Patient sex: M
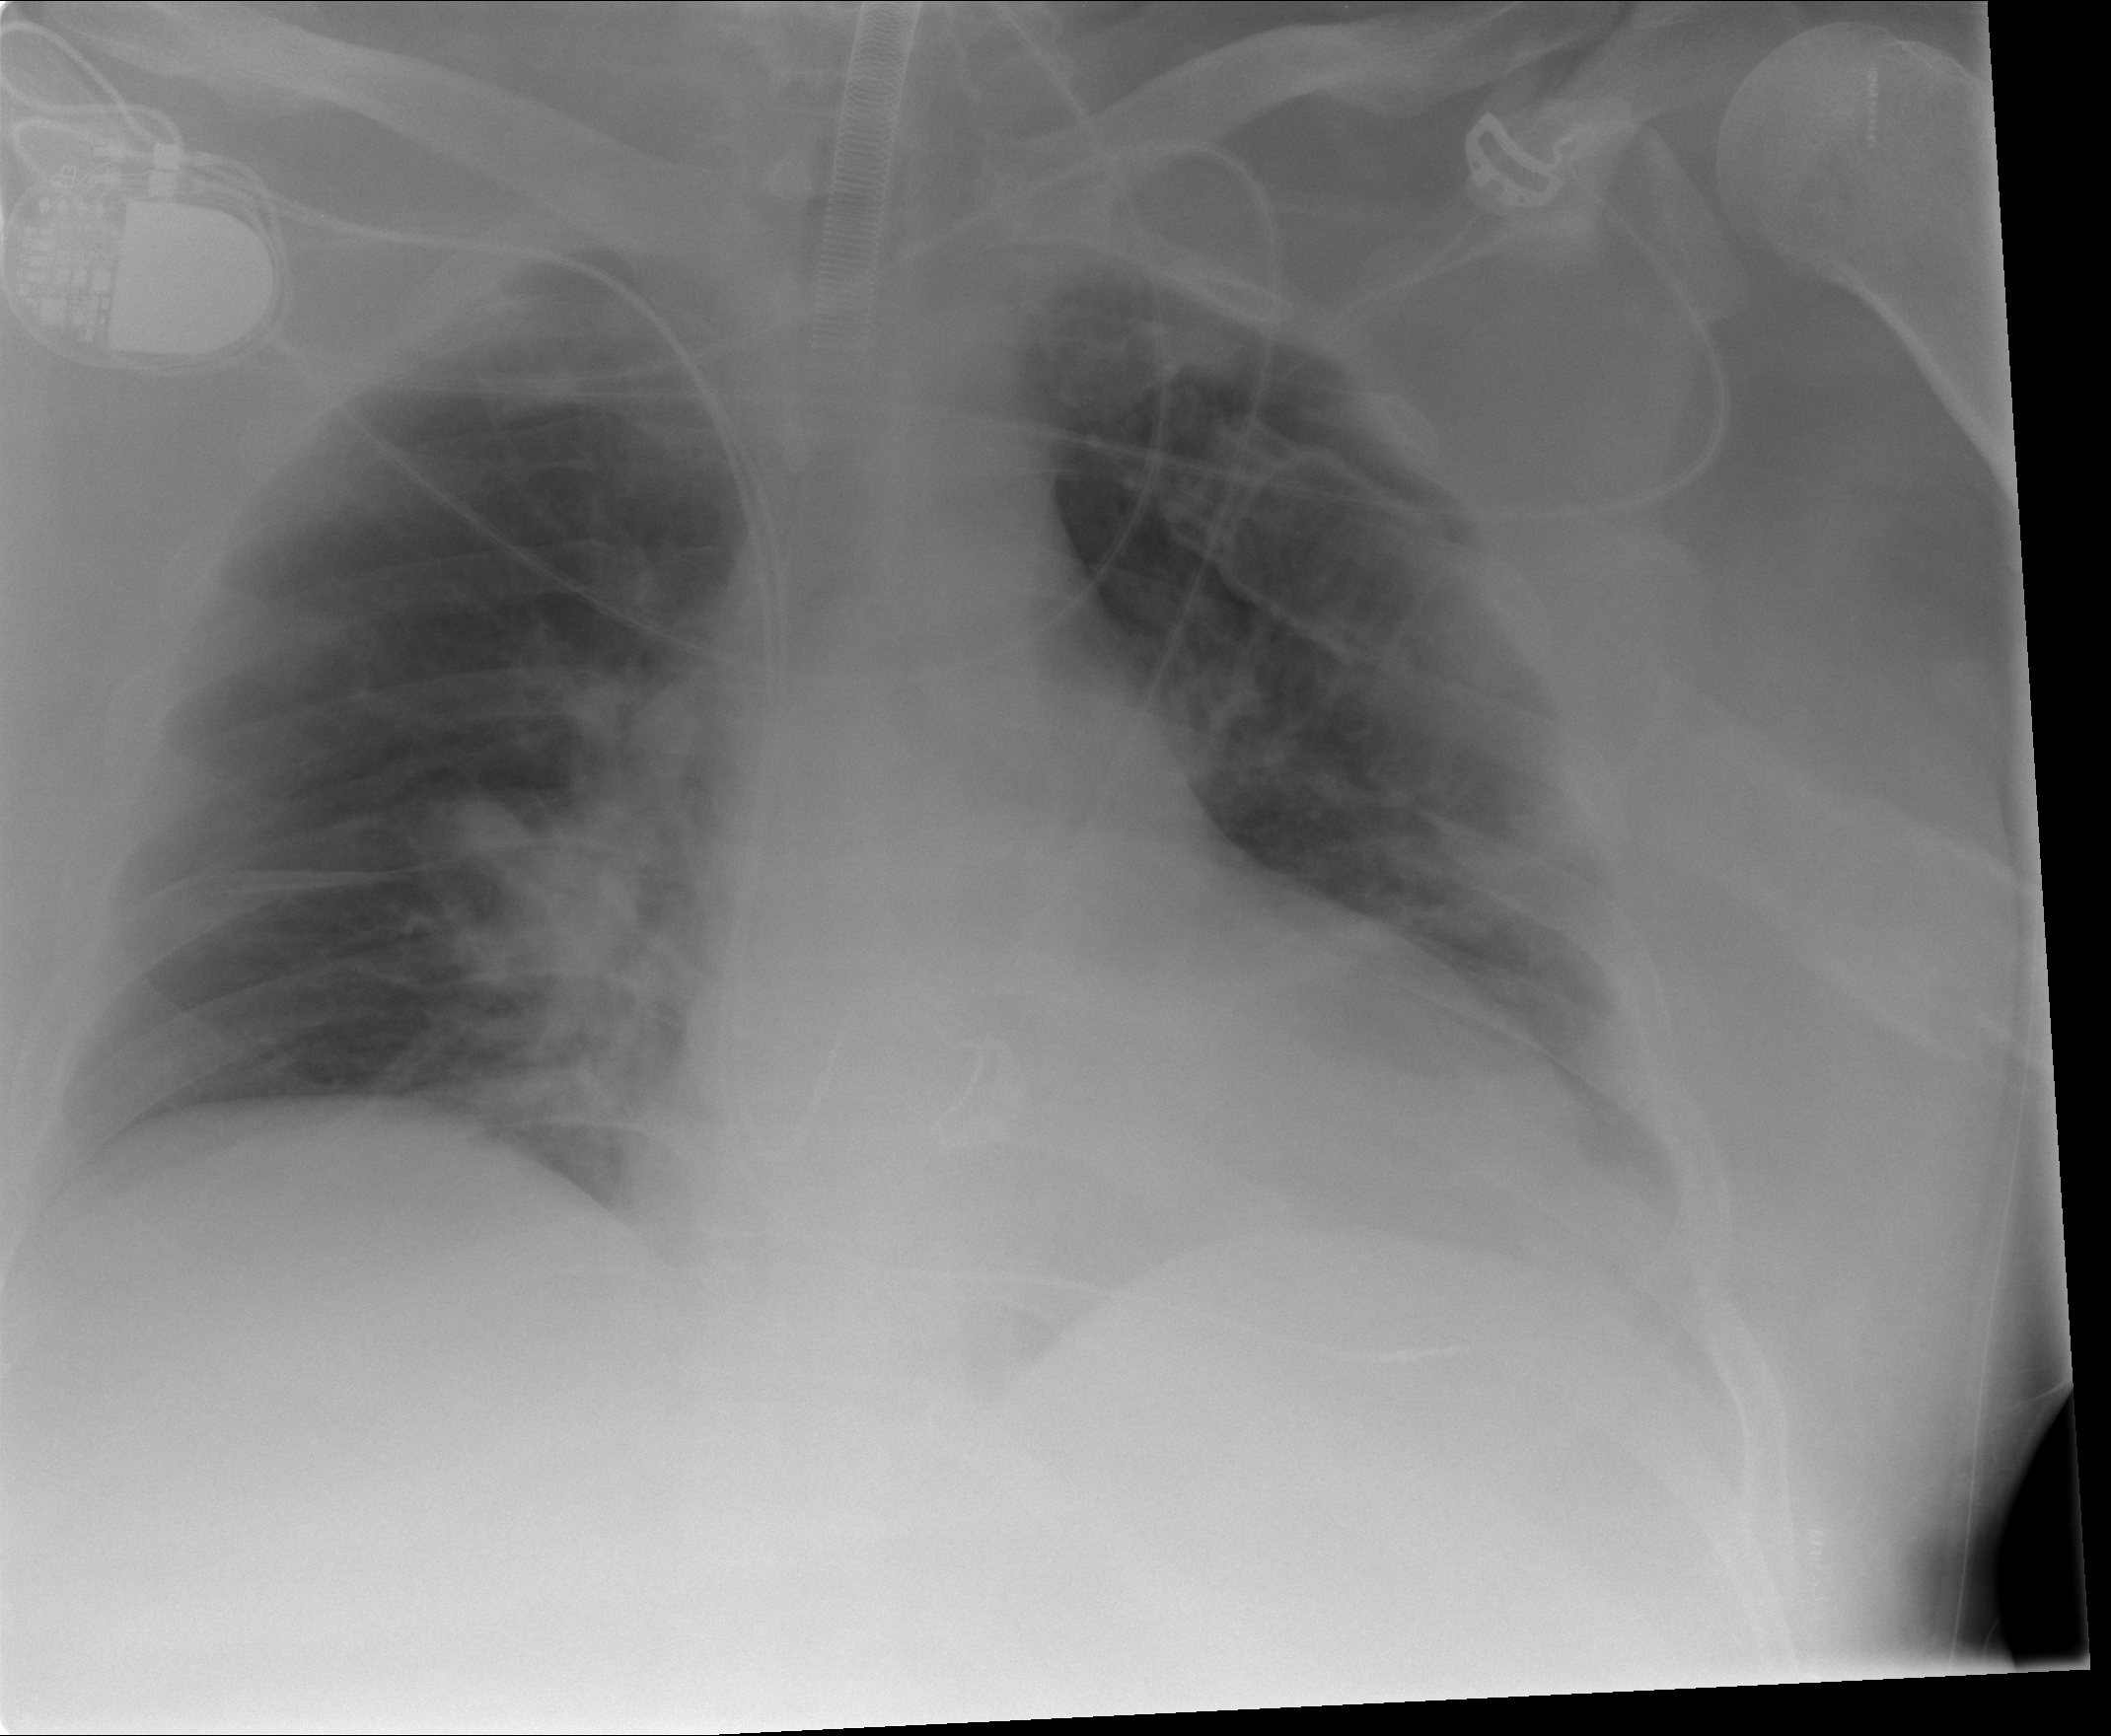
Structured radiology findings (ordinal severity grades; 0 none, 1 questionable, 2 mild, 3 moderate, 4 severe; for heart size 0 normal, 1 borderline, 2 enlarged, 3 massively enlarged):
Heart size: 2
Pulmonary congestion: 1
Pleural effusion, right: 0
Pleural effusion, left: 2
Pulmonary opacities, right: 0
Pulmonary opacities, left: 1
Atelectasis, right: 0
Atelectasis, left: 2